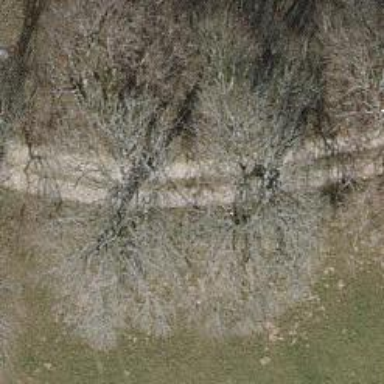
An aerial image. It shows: Row of trees in natural setting.